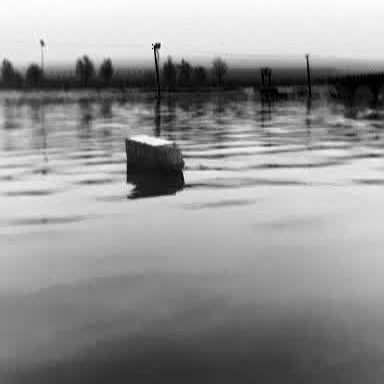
There is a fishing_boat in the infrared image.